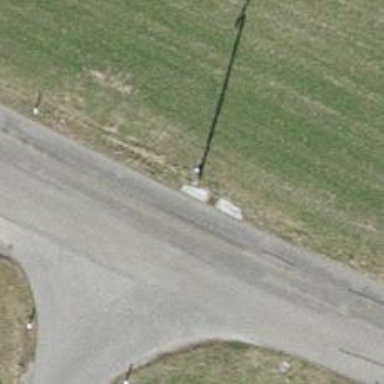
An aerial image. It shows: Minor power line.